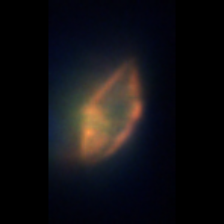
Taxon: Heterocapsa
Group: Dinoflagellates